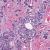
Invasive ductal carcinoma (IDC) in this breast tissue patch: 1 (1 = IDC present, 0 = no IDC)